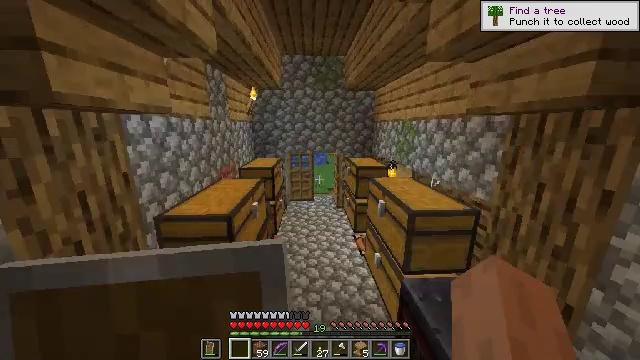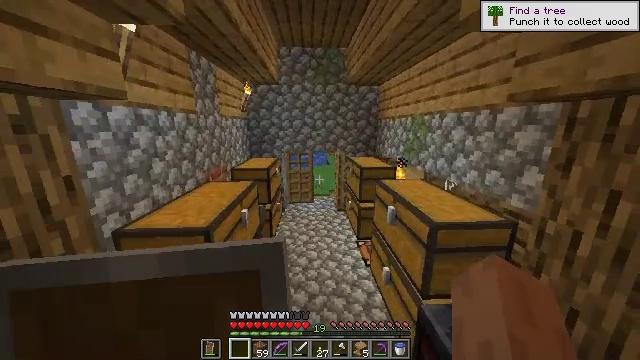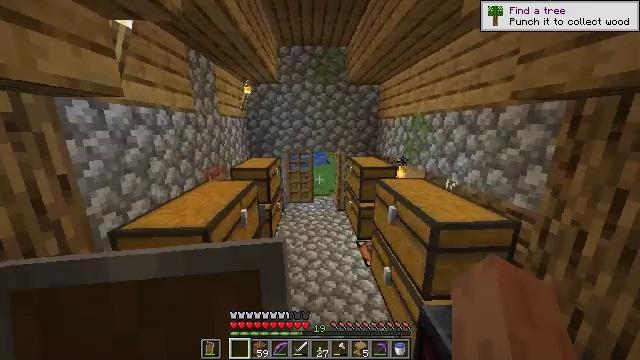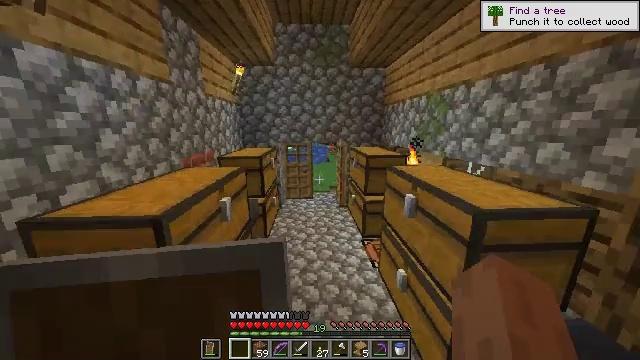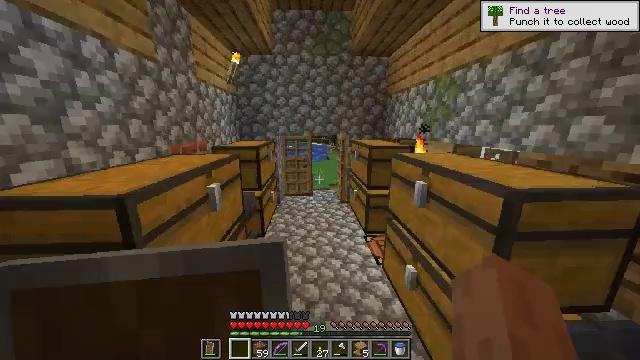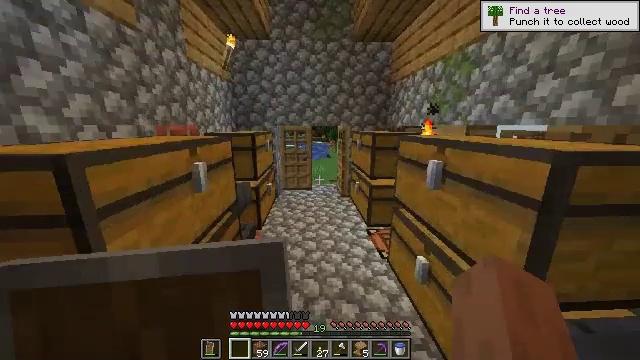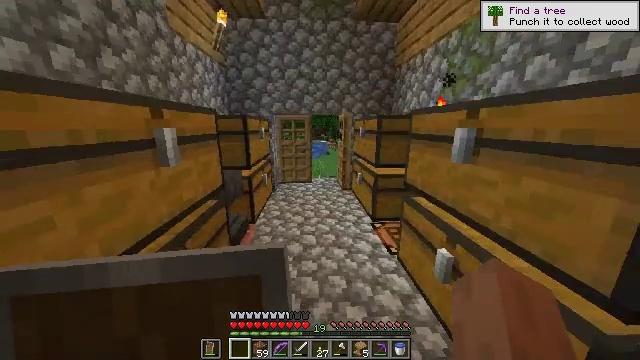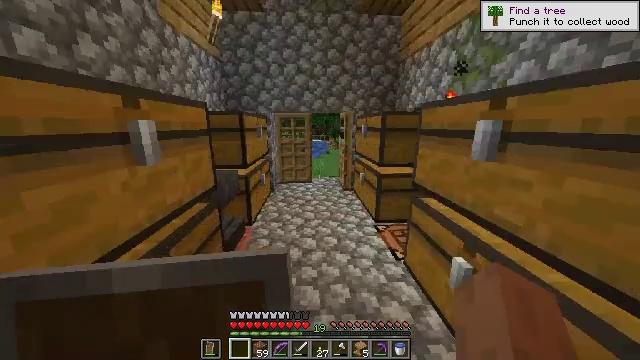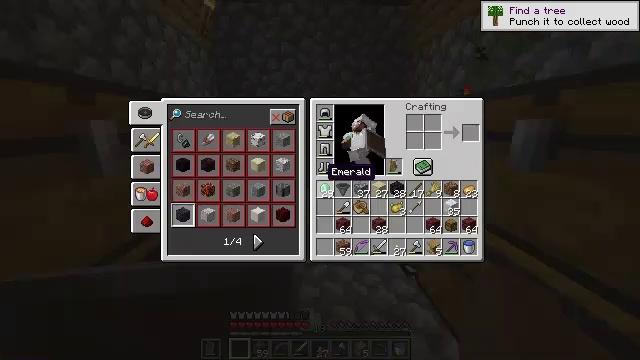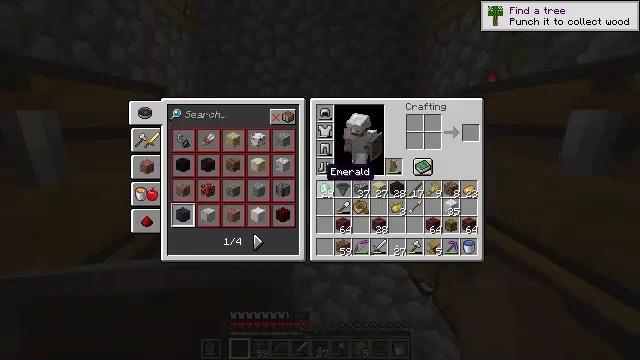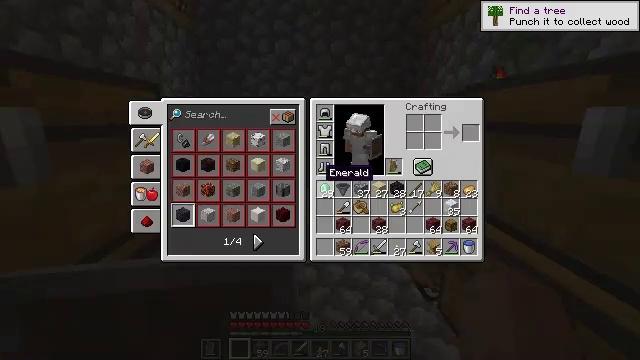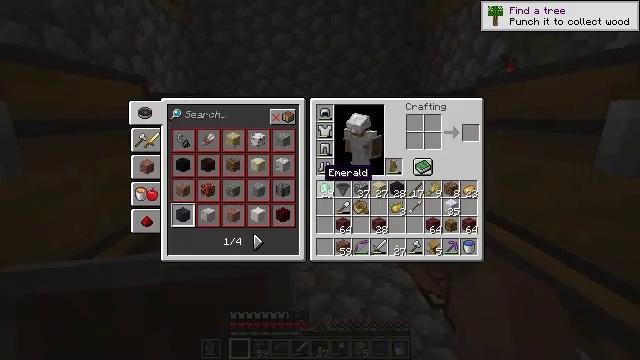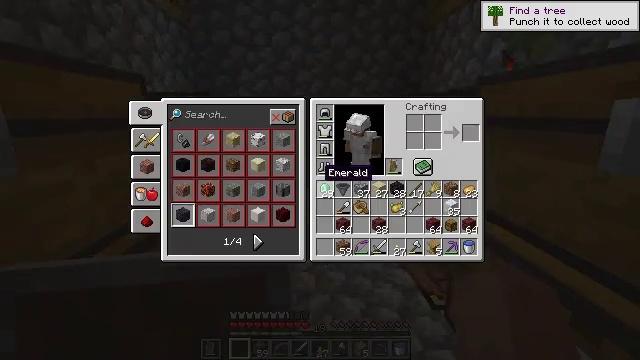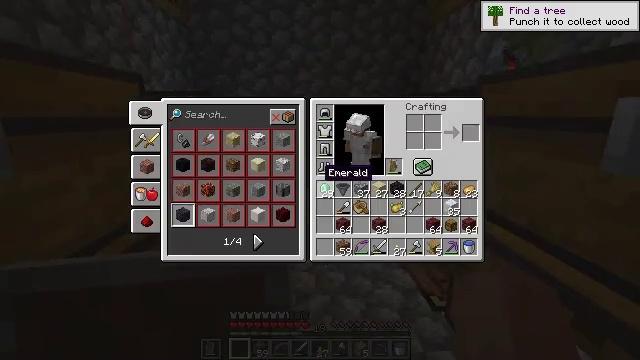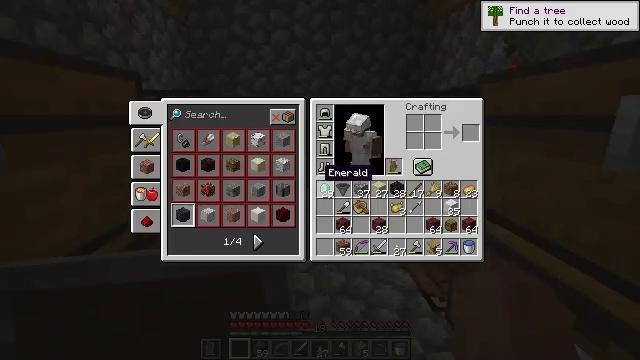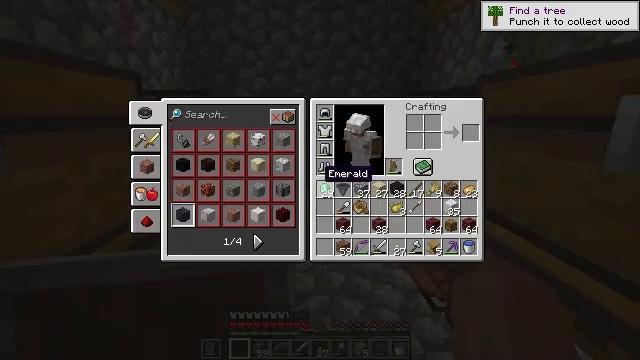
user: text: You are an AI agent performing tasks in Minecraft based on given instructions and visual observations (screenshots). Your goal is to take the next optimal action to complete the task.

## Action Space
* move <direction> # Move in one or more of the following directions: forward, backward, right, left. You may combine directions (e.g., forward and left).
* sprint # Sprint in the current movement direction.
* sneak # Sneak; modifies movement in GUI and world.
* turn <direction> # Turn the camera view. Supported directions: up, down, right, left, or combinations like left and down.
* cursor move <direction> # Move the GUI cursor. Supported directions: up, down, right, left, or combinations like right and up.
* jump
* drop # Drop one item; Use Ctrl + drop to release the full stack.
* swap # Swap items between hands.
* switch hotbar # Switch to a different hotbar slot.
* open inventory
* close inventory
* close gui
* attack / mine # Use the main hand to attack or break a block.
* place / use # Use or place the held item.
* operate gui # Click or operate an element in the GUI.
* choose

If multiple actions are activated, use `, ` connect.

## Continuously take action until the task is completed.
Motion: motion action
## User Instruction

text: Combine oak planks and sticks to craft an oak sign.
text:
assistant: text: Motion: move forward, jump
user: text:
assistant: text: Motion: move forward
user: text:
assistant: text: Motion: move forward
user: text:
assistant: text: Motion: move forward
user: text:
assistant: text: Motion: move forward
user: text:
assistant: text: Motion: move forward
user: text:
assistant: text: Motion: no_op
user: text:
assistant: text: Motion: open inventory
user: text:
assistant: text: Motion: open inventory
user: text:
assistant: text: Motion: open inventory
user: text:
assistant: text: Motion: no_op
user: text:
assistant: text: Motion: no_op
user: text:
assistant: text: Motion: no_op
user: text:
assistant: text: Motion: no_op
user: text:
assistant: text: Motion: no_op
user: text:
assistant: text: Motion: close inventory
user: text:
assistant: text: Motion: close inventory
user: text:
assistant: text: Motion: no_op
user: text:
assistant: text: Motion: no_op
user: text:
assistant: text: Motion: move forward
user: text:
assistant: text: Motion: move forward
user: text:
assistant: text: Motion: no_op
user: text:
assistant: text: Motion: turn right
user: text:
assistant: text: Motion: turn right and down
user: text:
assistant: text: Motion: turn right
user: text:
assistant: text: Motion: use / place
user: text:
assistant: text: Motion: use / place
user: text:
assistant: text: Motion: use / place
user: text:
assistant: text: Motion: no_op
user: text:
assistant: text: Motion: no_op